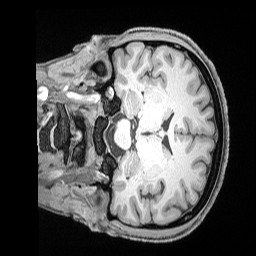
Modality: T1w
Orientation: coronal
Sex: female
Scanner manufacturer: siemens
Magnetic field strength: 3 T
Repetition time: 2.53 s
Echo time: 0.00169 s